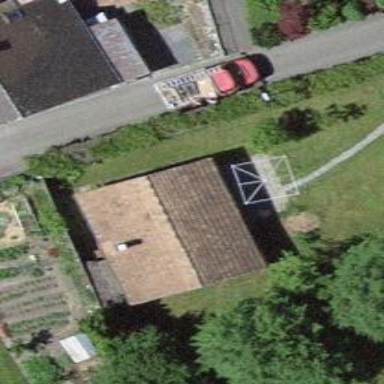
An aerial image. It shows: Shed.